Question: Consider the following class and interfaces:
'''
public interface A { string Property { get; set; } }
public interface B { string Property { get; set; } }
public interface C : A, B { }
public class MyClass : C
{
public string Property { get; set; }
}
'''
Looks simple, right? Now consider the following program:
'''
static void Main(string[] args)
{
MyClass myClass = new MyClass();
myClass.Property = "Test";
A aTest = myClass;
B bTest = myClass;
C cTest = myClass;
aTest.Property = "aTest";
System.Console.WriteLine(aTest.Property);
bTest.Property = "bTest";
System.Console.WriteLine(bTest.Property);
cTest.Property = "cTest";
System.Console.WriteLine(cTest.Property);
System.Console.ReadKey();
}
'''
Looks okay, but it will not compile. It gives me an Ambiguity exception:

Why isn't C# able to figure this out? Is what I'm doing crazy from an architectural point of view? I'm trying to understand the (I know it can be solved with casting).
The problems arose when I introduced interface 'C'. When I use 'MyClass : A, B' I've got no problems at all.
Just finised a blog about the subject: <URL>.
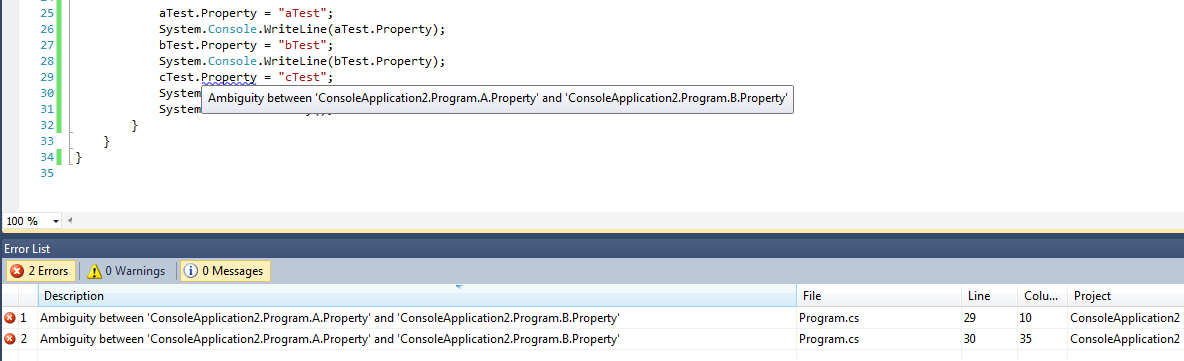
Answer: In short because it's ambiguous indeed.
Now more detailed story. As you've already seen there is explicit interface implementation, so you can have two different implementations for A.Property and B.Property and when you have only C there is no way you can tell if implementations are the same or not. Since C# "philosophy" is not to guess what you meant, but make you state it more clear when necessary, compiler does not choose either A.Property or B.Property, but reports an error.